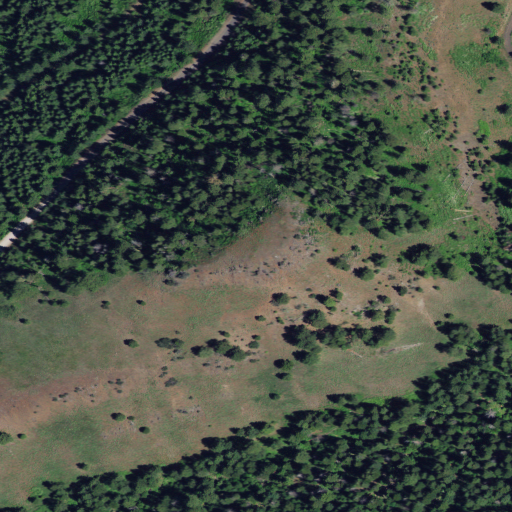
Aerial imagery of mountain in Idaho named Wickiup Butte containing evergreen forest, grassland, and shrub